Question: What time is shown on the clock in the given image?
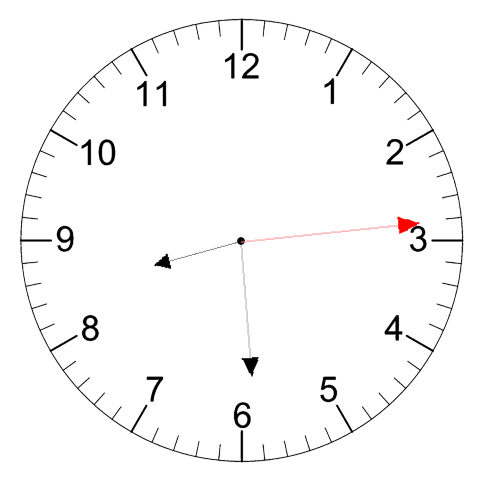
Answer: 08:29:14